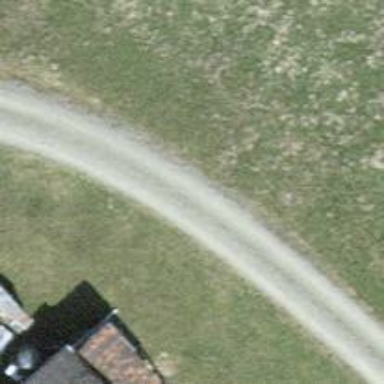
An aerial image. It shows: Track road with grade1 pebblestone surface.